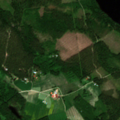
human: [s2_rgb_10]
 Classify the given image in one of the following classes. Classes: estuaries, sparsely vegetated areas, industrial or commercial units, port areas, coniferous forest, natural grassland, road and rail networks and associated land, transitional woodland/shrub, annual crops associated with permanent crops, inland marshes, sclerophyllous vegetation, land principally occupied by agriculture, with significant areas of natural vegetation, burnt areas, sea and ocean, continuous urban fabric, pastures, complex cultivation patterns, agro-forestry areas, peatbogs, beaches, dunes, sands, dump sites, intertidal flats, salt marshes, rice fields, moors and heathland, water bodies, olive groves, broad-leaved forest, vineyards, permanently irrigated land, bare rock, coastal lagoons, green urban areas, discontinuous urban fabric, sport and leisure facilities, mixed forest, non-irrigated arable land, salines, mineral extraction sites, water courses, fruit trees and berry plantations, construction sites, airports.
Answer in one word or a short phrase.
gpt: non-irrigated arable land, coniferous forest, mixed forest, transitional woodland/shrub, water bodies